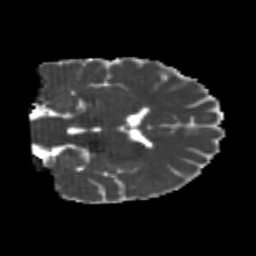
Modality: MD
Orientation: coronal
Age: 20
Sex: male
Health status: healthy
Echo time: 0.074 s